Field crop: maize
Growth stage: 2
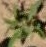
Species: atriplex